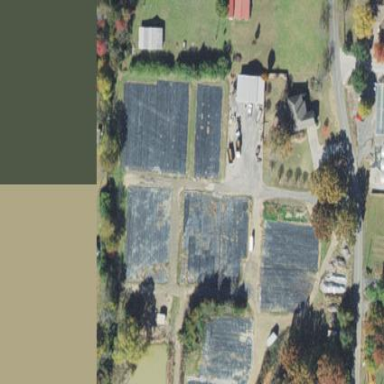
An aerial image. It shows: Plant nursery.